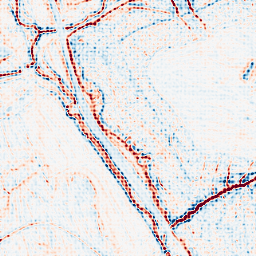
Category: multiscale
Decomposition family: log
Decomposition parameters: sigma: 1
Upsampling method: sinc_blackman
Upsampling parameters: scale: 8
kernel_size: 8
Upsampling scale: 8